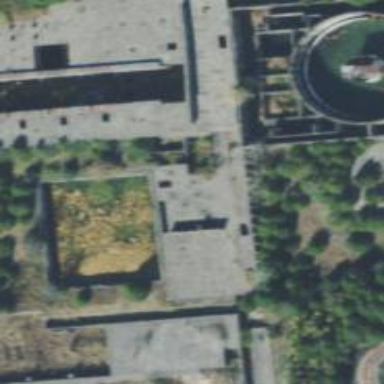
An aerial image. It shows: Building with nuclear generator. The building appears to be in ruinous condition.